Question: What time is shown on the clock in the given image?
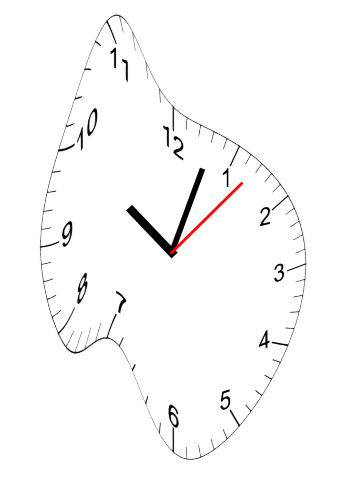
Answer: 10:03:07